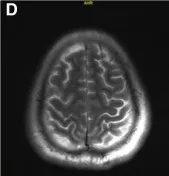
Cranial MRI at day 11 after admission. , MRI plain scan.
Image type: radiology (mri)